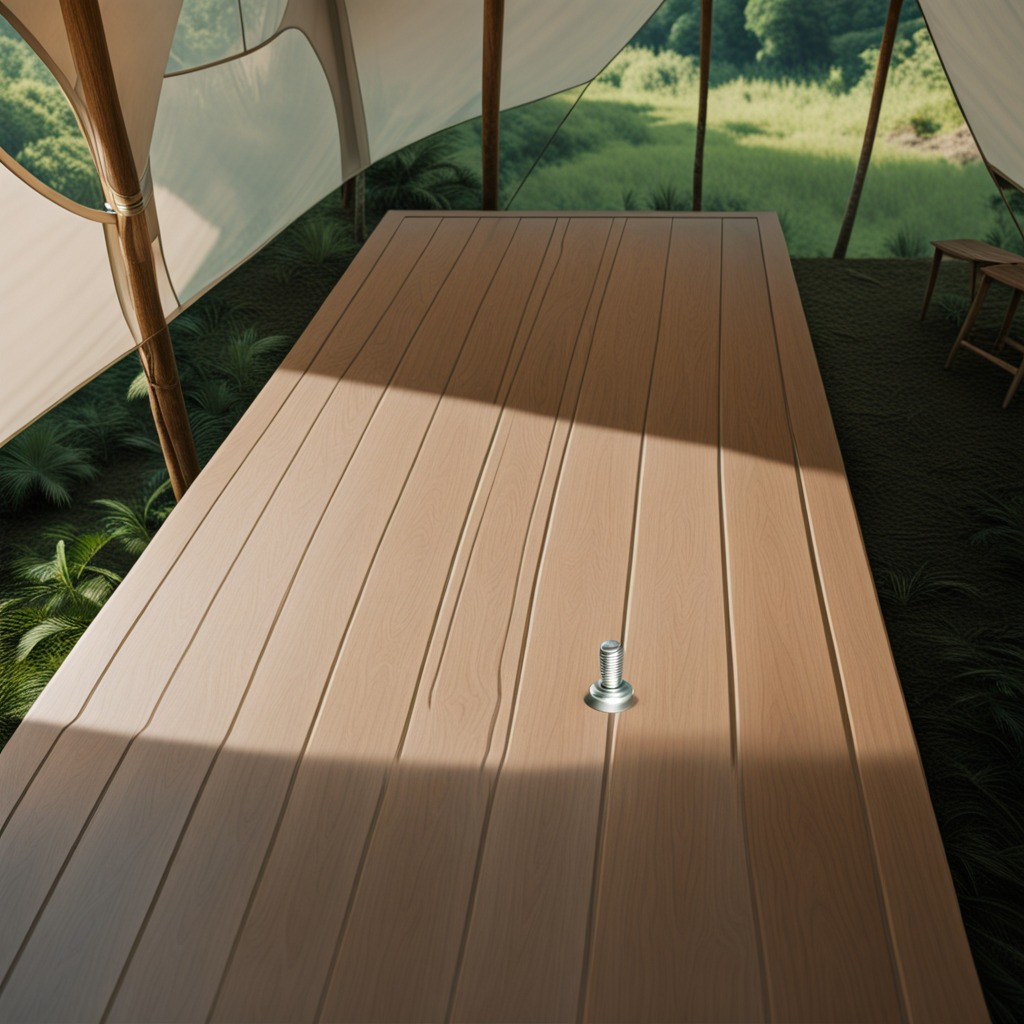
A metal screw is lying on a wooden table inside a jungle field workshop tent.